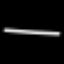
Label: line